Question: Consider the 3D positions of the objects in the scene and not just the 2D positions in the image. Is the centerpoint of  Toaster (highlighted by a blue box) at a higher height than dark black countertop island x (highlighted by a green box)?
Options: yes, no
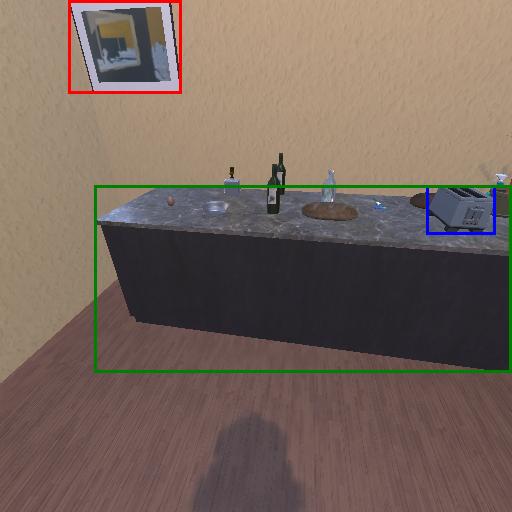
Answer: yes